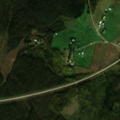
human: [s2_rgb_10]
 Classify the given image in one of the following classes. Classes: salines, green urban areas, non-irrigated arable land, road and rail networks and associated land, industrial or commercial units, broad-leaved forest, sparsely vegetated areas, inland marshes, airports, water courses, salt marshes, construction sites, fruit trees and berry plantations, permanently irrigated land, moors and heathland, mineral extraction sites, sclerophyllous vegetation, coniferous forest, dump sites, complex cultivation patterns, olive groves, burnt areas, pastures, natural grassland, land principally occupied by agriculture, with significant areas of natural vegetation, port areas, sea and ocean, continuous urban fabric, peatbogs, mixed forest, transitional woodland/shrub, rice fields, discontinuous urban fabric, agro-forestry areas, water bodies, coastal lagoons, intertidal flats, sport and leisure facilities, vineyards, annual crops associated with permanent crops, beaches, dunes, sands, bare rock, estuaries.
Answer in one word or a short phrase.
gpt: non-irrigated arable land, coniferous forest, mixed forest, transitional woodland/shrub